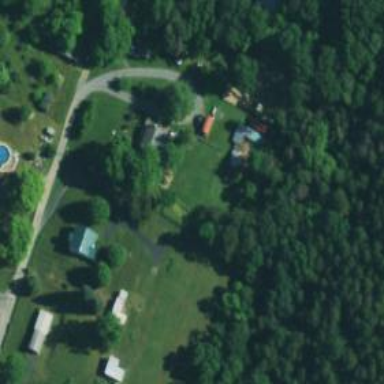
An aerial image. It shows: Driveway.